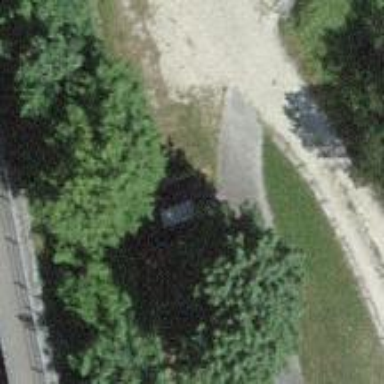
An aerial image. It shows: Picnic table located in leisure land area.